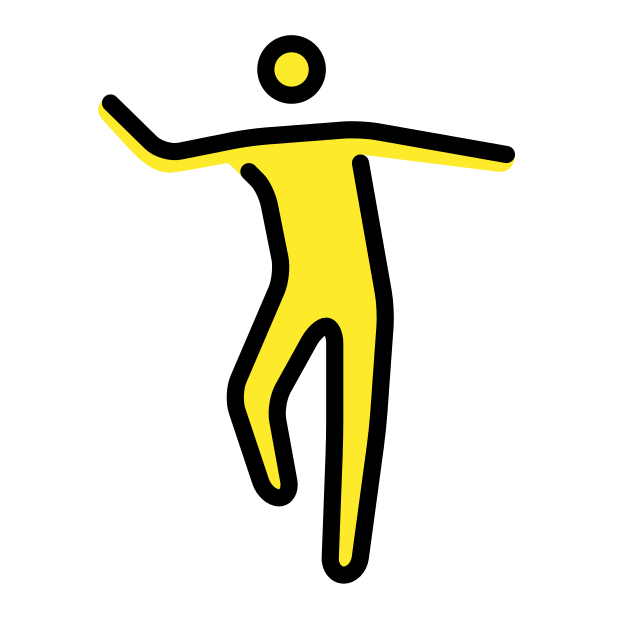
Emoji: 🕺
Name: man dancing
Unicode: 0x1f57a